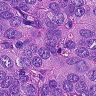
Metastatic tissue present: yes